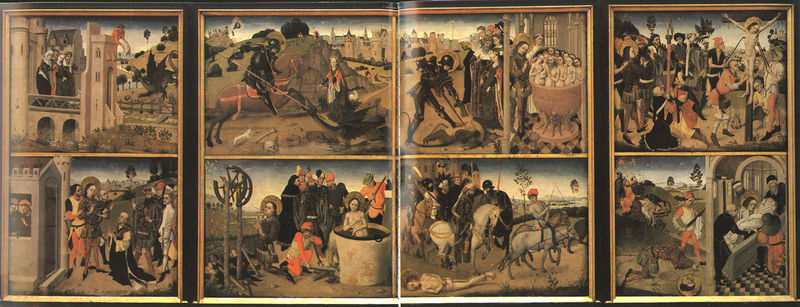
Titel: Altar der Georgslegende
Künstler: Meister der Georgslegende
Institution: Köln, Wallraf-Richartz-Museum
Schlagwörter: nackt, frankreich, schwarz, geschichte, mühle, kirche, brunnen, pferd, pferde, turm, rad, krieg, tafel, unscharf, buch, burg, beten, ritter, altar, zuber, jesus, kreuzigung, mittelalter, heiliger, hochzeit, heilige, georg, retabel, folter, scan, bilderreihe, gefolterter, jeus am kreuz, ölgemäldde, fncv, strage